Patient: sex M, age 23
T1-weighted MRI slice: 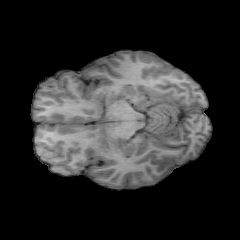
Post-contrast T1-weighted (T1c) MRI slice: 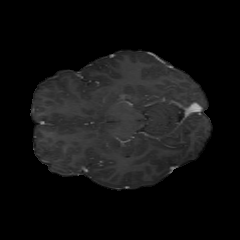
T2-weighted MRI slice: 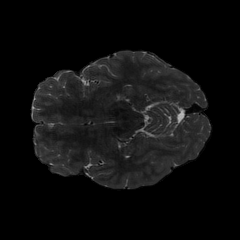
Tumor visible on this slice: no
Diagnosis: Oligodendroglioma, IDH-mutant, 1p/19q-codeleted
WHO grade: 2